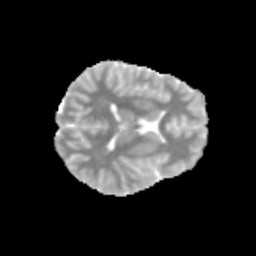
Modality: MD
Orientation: axial
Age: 10
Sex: male
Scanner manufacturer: siemens
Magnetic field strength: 3 T
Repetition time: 3.8 s
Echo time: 0.07 s